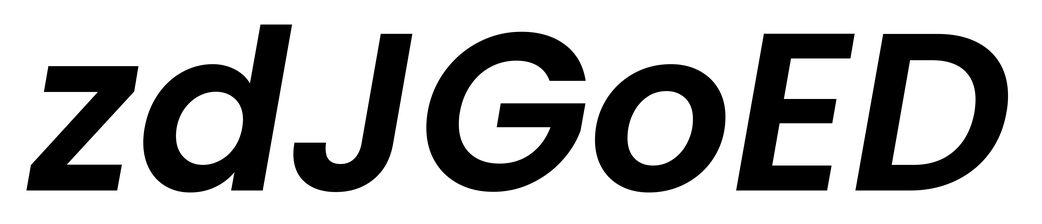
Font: Poppins-SemiBoldItalic